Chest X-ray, PA view. Patient: 63 years old, sex M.
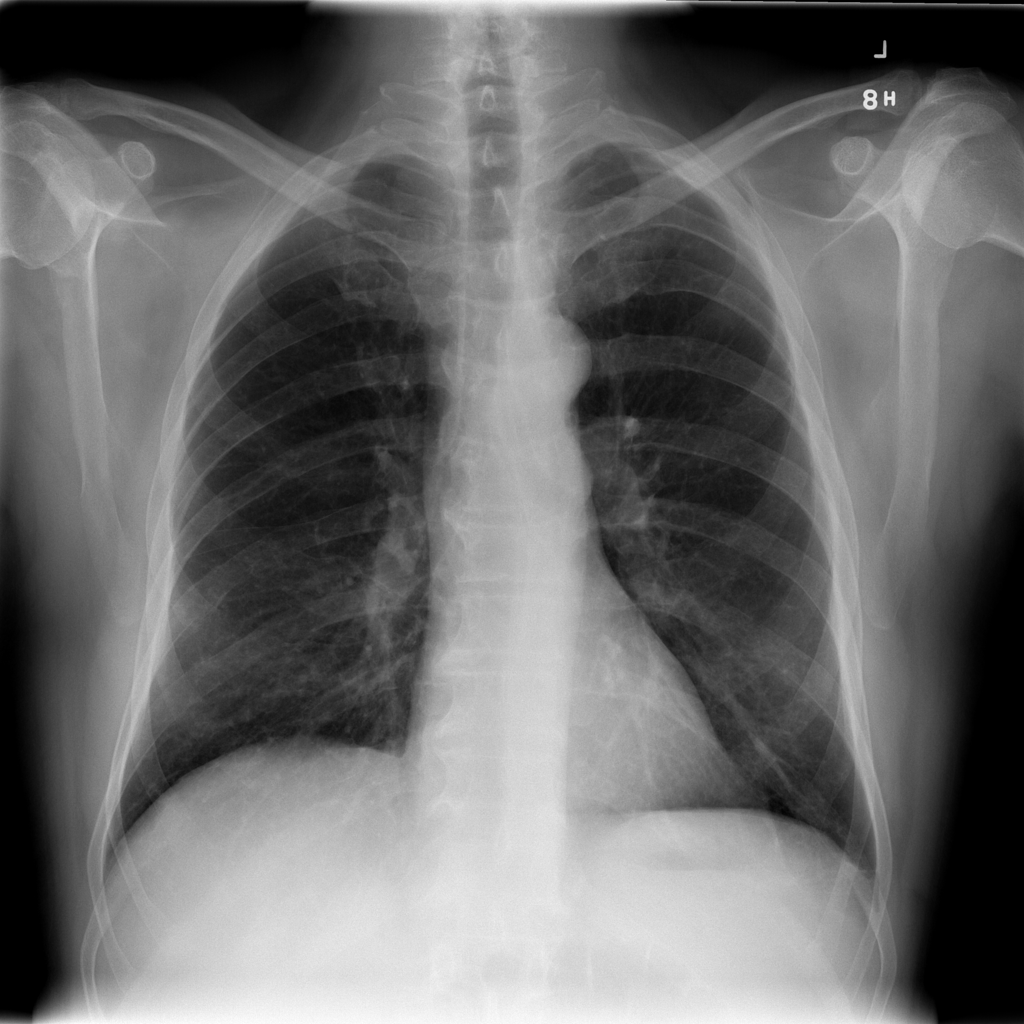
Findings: No Finding